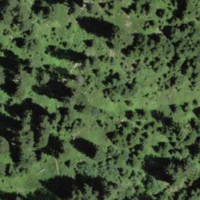
EUNIS habitat code: 43
Species observed at this site:
Saxifraga rotundifolia